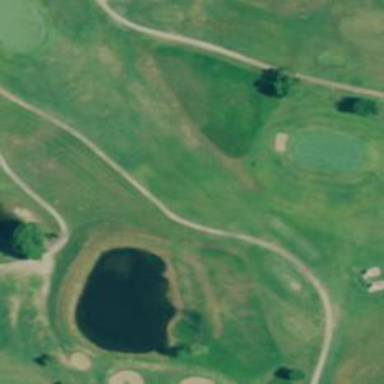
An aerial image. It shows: Rough grassy area used for golf.